Question: What does it mean when things are written in in Netbeans, like 'getObject' in the example below?

Version: Netbeans 6.8
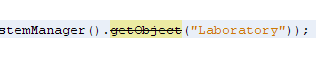
Answer: The method has been deprecated (i.e. replaced by a newer method, which you should probably use instead).
In other words, for some backward compatibility, the method you're calling is still in the API, but has been replaced by newer code/methods. Often this happens when an API is redesigned or updated, especially when a given API update changes its fundamental approach to a problem. When that happens, the old way of doing something will be deprecated, and you are therefore encouraged (though not required, so long as your code compiles and runs) to use the new stuff.